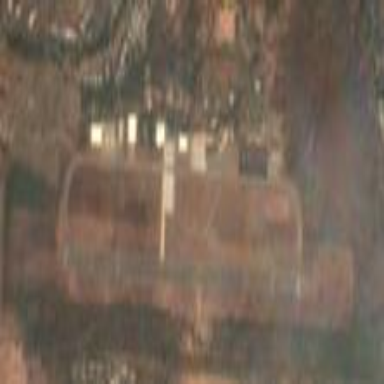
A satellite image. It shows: Military airfield located within larger aerodrome area.